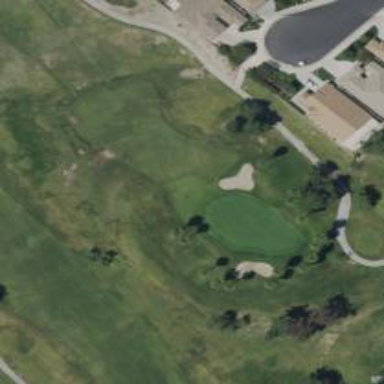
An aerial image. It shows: View of golf hole.